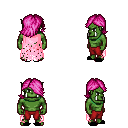
a pixel art fantasy rpg character, male body template, orc, green skin, pink tattered cape, red pants, pink swoop hairstyle, black slippers, four views (front, back, left, right), 2x2 character sprite sheet, small pixel art, hard edges, no anti-aliasing